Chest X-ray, PA view. Patient: 68 years old, sex M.
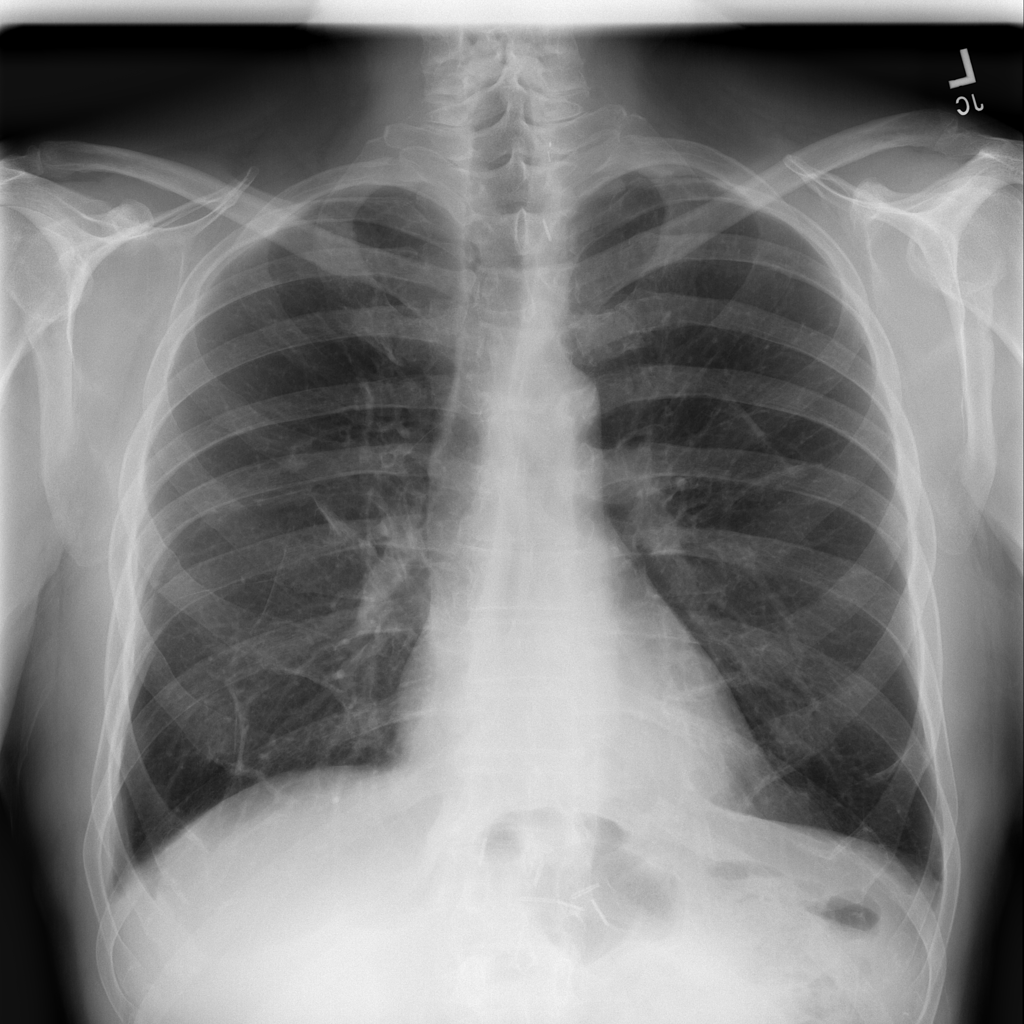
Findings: No Finding